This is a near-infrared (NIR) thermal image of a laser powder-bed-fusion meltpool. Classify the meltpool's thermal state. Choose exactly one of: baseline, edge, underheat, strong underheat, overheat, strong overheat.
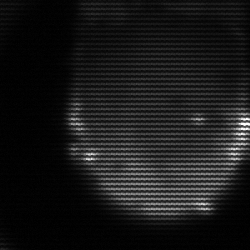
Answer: edge